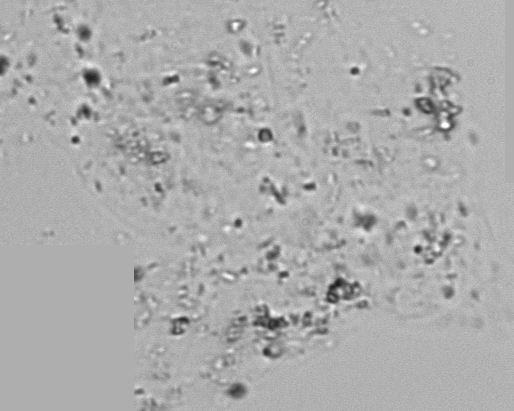
Label: Phaeocystis